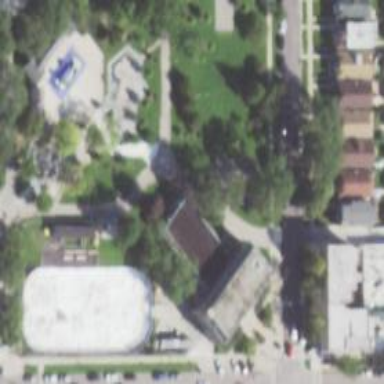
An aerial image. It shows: Public building located in sports center.